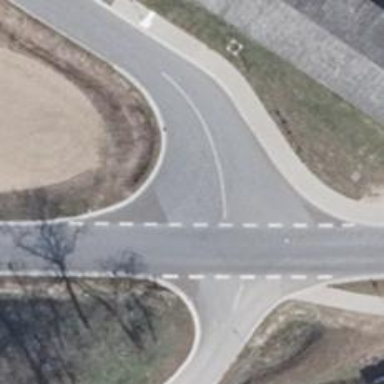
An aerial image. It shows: Asphalt unclassified road with sidewalk on the left.